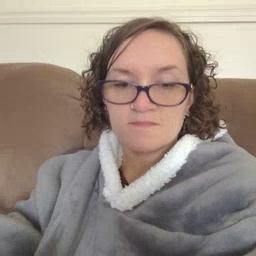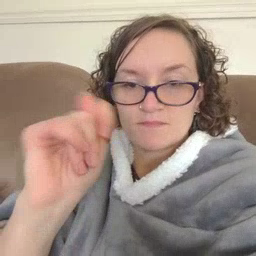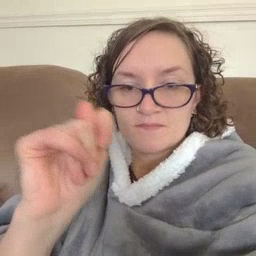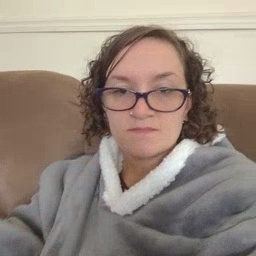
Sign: potty